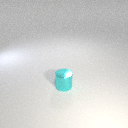
small cyan metal cylinder